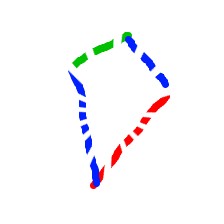
Shape: kite